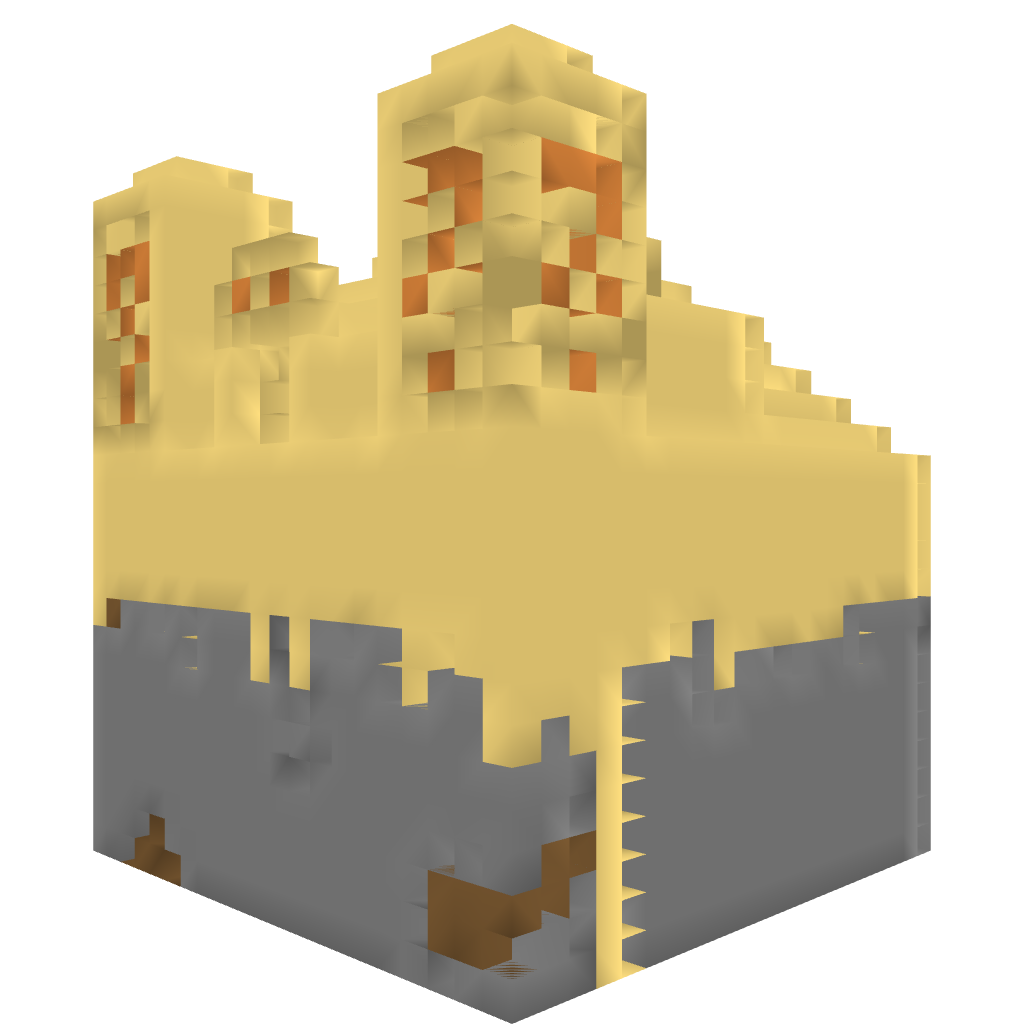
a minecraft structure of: Default desert temple good quality a lot of earth